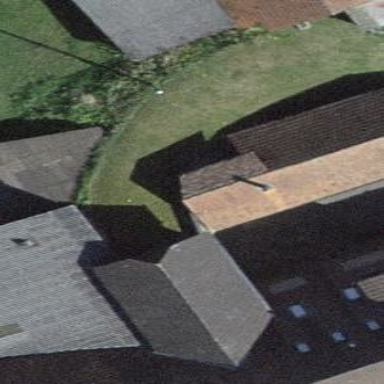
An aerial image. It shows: Garage.